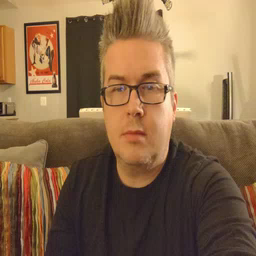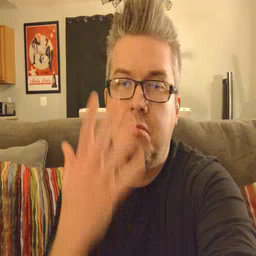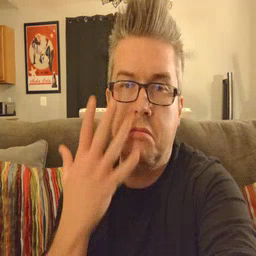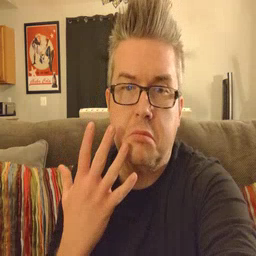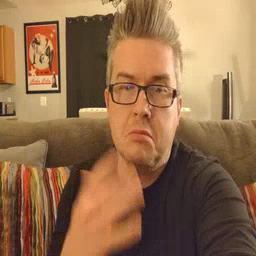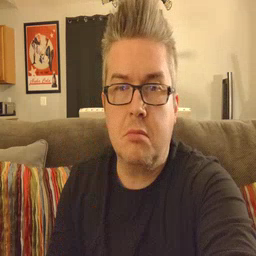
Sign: sad